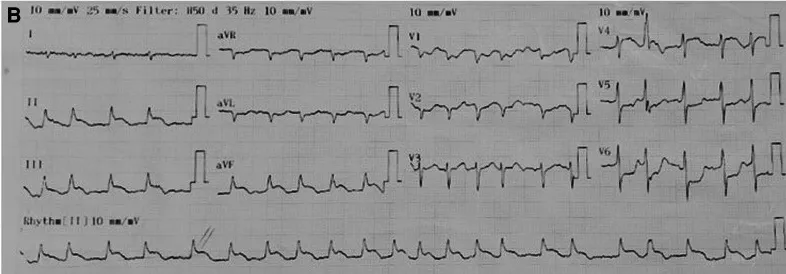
Serial ECGs. The pattern of ECGs was persistent, including atrial fibrillation, right axis deviation, poor R-wave progression, profound STE in leads II, III, and aVF with the presence of reciprocal ST depression in the precordial leads. (B) 1 h later.
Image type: electrography (ekg)